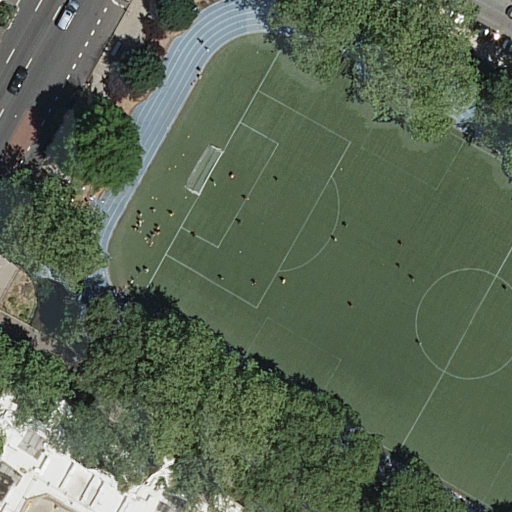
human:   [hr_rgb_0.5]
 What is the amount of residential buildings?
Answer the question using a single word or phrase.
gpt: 1

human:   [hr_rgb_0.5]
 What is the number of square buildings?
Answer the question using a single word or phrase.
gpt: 0

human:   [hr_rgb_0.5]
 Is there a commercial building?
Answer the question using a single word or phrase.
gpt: no

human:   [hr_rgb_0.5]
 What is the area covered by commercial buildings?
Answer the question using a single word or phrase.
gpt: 0m2

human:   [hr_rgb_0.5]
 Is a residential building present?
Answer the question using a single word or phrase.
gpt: yes

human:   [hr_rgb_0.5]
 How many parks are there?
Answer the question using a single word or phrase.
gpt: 1

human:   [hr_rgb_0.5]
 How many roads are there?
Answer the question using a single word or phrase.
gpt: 2

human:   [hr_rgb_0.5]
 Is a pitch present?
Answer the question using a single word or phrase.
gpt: yes

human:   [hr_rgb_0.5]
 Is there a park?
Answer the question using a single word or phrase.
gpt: yes

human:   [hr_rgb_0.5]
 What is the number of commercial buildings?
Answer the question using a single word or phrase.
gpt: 0

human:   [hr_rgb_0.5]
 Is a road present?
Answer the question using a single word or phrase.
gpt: yes

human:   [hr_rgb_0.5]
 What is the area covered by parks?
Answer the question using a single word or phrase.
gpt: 1436m2

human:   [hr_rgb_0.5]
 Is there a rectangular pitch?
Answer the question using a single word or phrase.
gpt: yes

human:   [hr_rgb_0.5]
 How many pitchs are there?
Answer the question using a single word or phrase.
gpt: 1

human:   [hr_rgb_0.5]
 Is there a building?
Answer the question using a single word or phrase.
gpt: yes

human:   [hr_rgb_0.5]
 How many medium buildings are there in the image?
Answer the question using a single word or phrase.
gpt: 0

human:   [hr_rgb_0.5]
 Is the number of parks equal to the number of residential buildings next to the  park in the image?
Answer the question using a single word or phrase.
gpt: yes

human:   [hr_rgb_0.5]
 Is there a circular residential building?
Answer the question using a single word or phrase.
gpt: no

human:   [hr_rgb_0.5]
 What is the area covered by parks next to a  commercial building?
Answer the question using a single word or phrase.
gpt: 0m2

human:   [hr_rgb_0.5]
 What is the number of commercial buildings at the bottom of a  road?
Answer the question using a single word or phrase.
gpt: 0

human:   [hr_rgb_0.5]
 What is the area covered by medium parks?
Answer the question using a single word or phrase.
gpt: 0m2

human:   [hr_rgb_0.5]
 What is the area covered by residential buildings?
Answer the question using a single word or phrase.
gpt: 632m2

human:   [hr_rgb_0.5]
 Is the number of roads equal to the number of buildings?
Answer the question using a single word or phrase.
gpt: no

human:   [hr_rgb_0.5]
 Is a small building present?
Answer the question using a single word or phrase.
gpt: no

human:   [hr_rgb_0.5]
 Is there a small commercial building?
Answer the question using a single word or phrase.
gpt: no

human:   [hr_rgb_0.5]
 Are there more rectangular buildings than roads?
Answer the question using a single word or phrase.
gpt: no

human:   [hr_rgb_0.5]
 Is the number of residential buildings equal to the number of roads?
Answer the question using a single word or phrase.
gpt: no

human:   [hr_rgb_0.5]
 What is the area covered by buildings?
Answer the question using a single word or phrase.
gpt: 632m2

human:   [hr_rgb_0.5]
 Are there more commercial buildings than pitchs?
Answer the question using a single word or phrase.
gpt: no

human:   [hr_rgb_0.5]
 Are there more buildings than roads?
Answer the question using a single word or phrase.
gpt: no

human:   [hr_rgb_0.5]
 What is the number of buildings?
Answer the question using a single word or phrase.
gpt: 1

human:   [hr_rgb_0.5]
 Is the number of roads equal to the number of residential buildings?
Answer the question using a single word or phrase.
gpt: no

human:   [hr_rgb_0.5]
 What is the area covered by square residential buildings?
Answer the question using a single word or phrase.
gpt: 0m2

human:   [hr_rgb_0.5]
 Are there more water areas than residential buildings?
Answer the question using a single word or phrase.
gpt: no

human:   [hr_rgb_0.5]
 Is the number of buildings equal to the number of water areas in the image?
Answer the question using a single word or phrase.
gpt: no

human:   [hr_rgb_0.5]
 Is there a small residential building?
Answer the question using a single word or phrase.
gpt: no

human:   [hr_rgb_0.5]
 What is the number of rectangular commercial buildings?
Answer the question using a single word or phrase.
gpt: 0

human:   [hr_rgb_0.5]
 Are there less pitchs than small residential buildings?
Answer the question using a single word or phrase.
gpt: no

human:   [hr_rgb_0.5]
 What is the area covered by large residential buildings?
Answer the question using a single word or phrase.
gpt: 632m2

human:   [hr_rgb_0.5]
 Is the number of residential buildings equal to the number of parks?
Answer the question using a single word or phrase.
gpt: yes

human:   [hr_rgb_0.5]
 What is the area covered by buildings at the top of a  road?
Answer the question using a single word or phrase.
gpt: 0m2

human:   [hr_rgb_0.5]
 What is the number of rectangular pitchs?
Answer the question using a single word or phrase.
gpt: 1

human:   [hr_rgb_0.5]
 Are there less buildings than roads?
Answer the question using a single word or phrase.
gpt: yes

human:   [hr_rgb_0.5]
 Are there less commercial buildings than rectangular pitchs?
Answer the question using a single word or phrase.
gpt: yes

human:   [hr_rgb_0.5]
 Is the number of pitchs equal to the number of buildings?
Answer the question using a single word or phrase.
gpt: yes

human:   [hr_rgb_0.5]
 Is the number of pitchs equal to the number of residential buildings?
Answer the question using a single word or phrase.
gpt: yes

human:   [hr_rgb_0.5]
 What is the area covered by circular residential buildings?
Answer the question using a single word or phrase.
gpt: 0m2

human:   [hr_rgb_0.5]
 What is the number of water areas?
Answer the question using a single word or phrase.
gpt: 0

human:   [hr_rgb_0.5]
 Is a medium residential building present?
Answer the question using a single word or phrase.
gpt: no

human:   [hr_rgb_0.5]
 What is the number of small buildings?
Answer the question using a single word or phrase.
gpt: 0

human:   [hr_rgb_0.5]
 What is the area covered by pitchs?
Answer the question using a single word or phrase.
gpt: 4989m2

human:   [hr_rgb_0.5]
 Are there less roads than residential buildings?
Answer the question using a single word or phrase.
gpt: no

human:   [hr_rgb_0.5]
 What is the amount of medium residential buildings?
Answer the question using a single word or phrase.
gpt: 0

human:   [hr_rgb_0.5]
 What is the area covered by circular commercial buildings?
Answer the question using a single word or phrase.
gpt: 0m2

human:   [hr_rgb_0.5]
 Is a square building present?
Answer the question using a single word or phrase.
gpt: no

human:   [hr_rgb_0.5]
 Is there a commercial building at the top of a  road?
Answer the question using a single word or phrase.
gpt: no

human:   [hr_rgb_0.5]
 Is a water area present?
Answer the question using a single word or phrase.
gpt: no

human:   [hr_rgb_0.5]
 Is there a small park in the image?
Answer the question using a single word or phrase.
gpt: no

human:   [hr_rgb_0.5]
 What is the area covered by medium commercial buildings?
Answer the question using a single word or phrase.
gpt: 0m2

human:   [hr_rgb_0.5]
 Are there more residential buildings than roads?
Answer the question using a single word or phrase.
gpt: no

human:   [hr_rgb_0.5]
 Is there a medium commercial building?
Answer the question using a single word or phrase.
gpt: no

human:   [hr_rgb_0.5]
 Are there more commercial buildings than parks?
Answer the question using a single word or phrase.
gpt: no

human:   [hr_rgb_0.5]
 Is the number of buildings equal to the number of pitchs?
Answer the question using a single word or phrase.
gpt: yes

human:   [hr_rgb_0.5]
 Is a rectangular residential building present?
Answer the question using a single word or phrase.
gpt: no